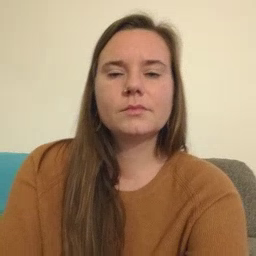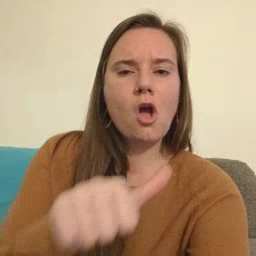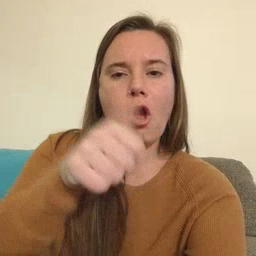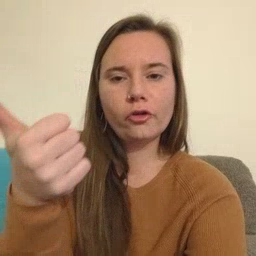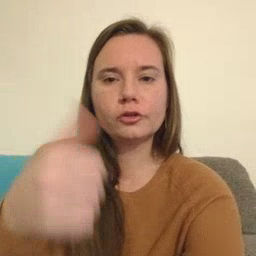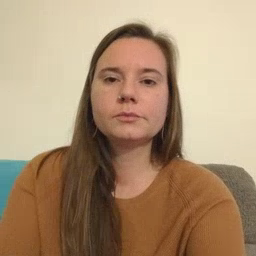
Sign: another